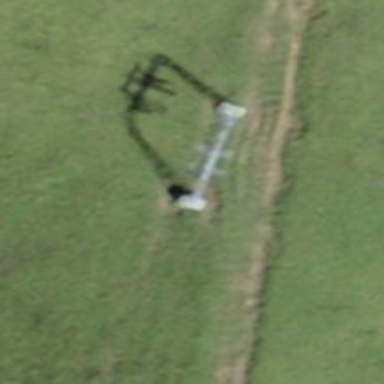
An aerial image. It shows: Pylon for aerialway.